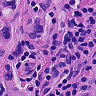
Metastatic tissue present: yes